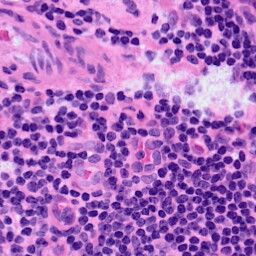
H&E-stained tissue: LymphNode